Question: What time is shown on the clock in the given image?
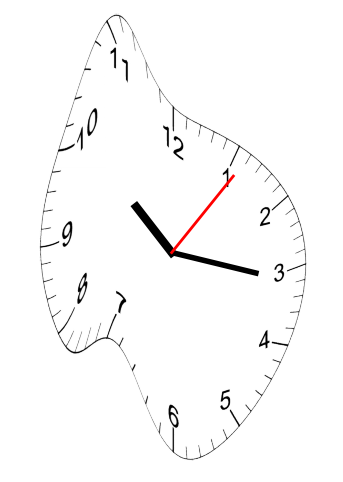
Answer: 10:16:06